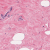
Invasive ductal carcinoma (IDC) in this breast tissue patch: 0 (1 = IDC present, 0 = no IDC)